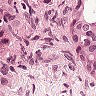
Metastatic tissue present: yes